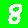
Digit: 8